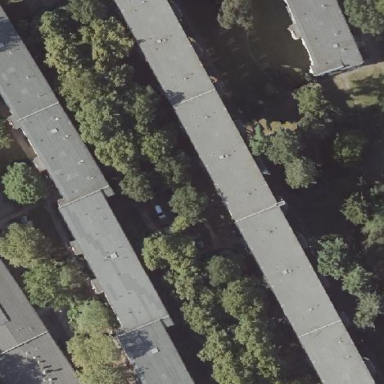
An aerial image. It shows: Apartment building with round-shaped roof.